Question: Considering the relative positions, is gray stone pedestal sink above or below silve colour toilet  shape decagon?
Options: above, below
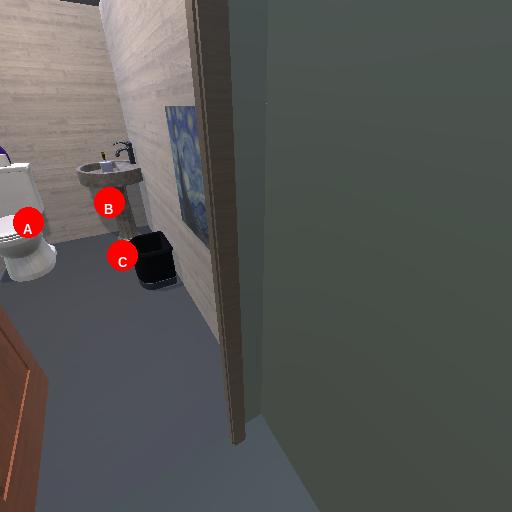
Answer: above